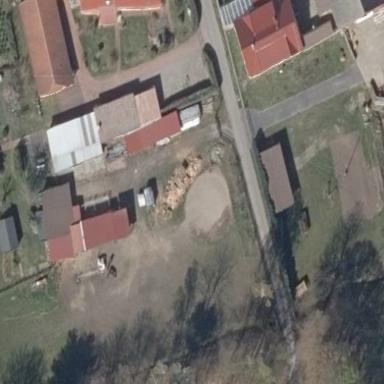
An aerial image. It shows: Farmyard area.